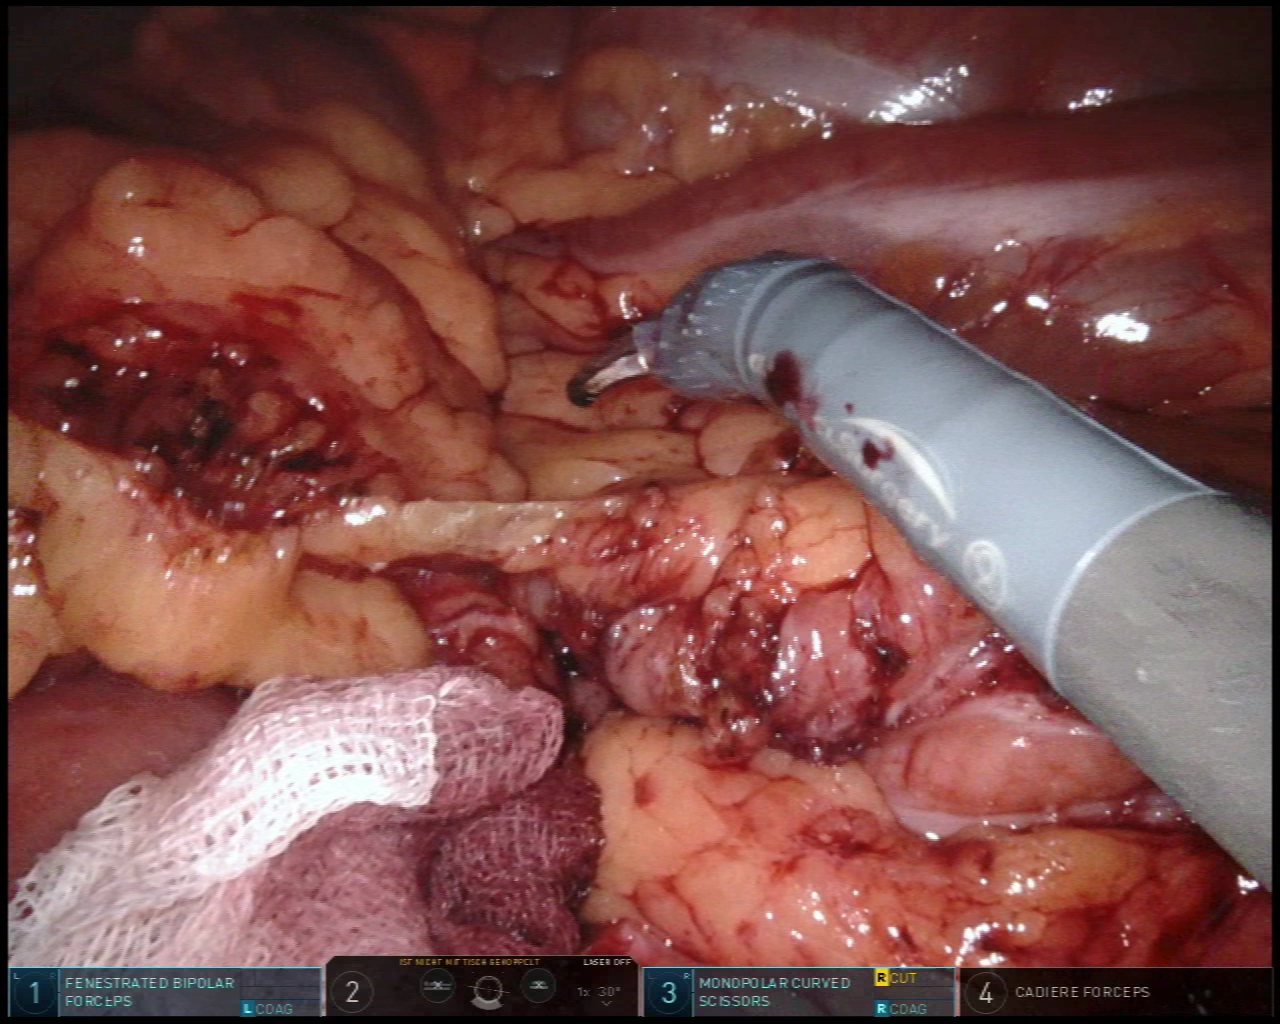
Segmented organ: colon
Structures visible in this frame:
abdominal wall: no
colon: yes
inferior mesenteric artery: no
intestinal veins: no
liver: no
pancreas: no
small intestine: no
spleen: no
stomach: no
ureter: no
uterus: no
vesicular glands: no